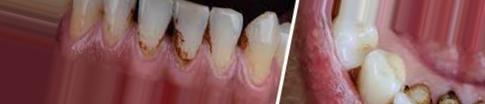
Condition: Tooth Discoloration